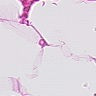
Metastatic tissue present: no